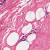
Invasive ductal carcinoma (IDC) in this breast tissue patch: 0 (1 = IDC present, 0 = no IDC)